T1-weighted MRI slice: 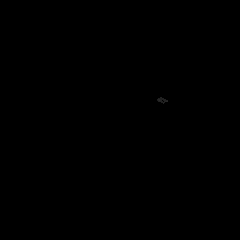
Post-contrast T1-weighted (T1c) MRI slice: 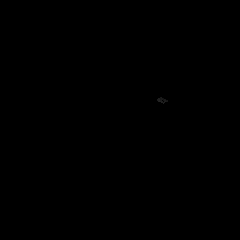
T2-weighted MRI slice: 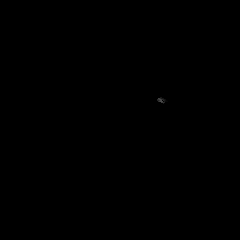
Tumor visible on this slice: no